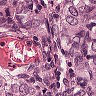
Metastatic tissue present: yes